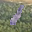
Label: 1